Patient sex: F
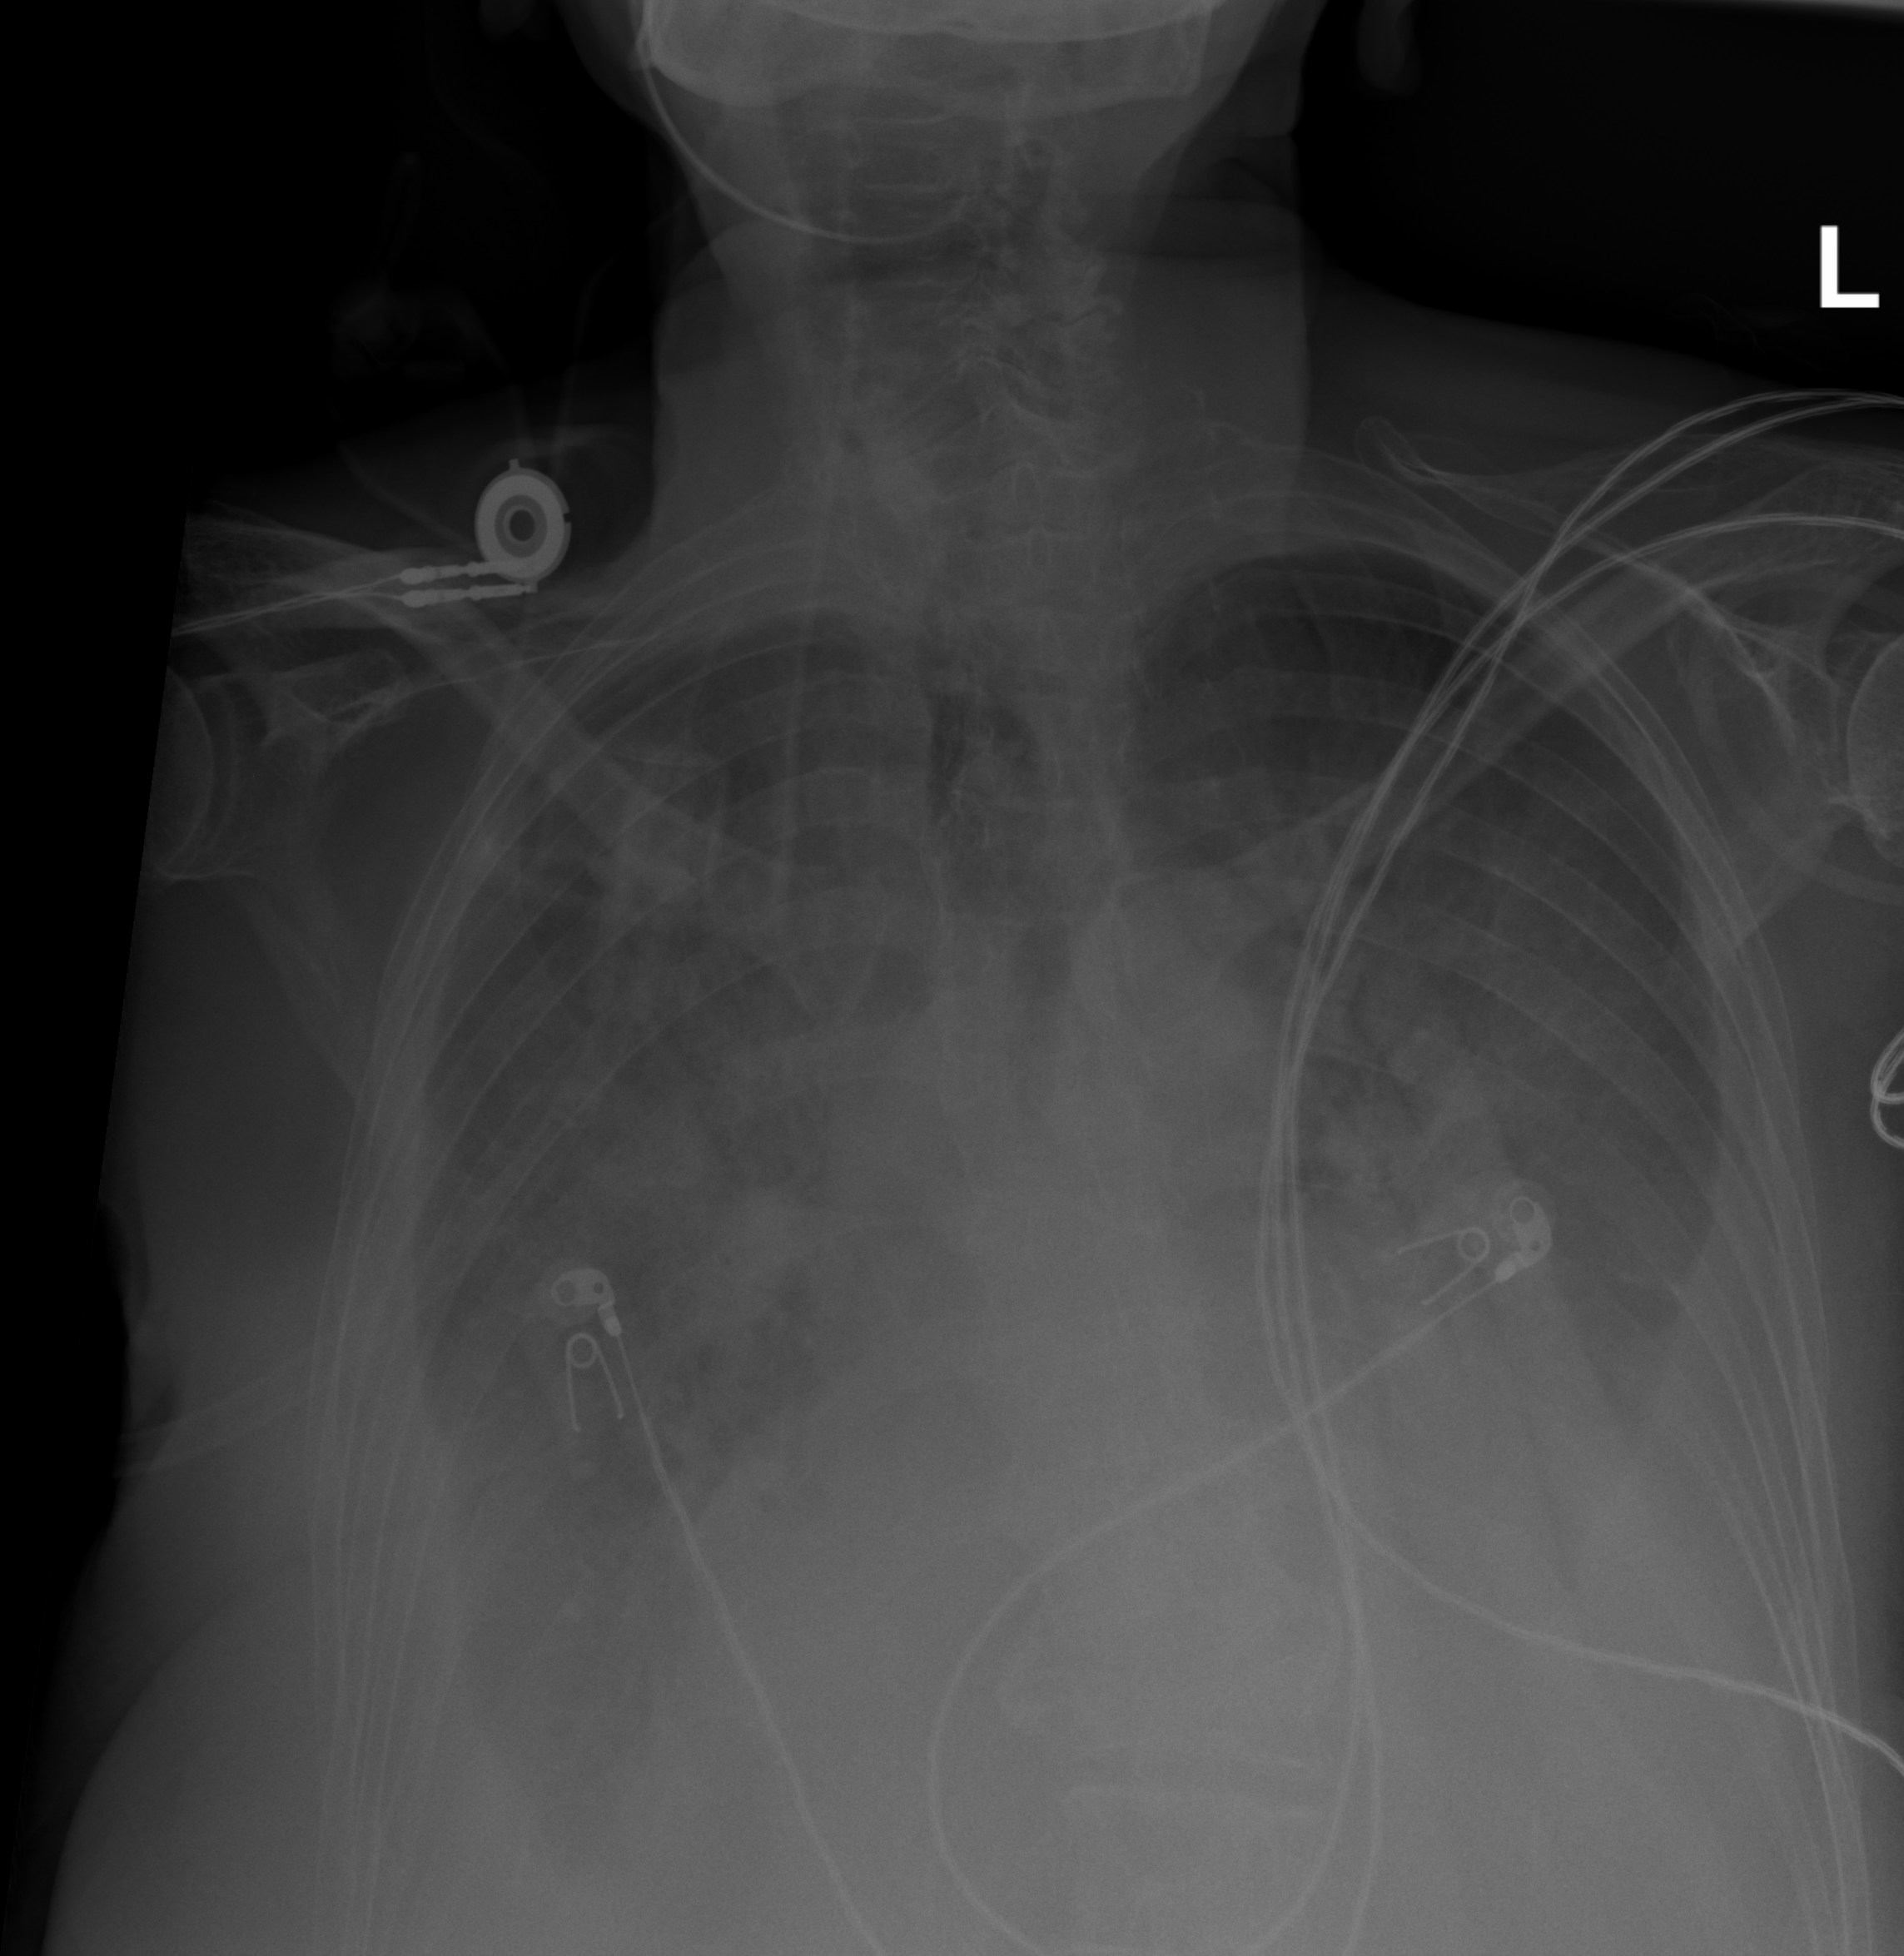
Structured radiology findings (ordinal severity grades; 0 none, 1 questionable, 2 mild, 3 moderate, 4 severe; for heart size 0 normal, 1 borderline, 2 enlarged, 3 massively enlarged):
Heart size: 2
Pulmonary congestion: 0
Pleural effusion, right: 3
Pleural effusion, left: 4
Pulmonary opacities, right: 3
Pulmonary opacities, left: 3
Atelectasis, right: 2
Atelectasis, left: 2